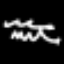
Label: squiggle